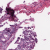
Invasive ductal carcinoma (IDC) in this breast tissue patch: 0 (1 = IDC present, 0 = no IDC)